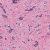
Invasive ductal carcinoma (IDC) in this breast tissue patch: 1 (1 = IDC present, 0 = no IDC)